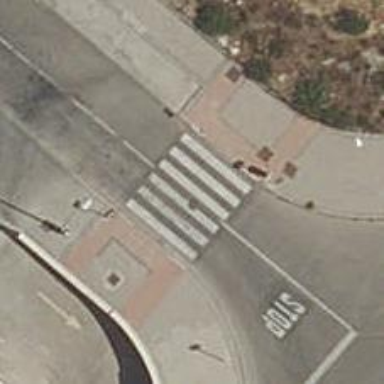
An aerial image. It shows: Zebra crossing on footway.